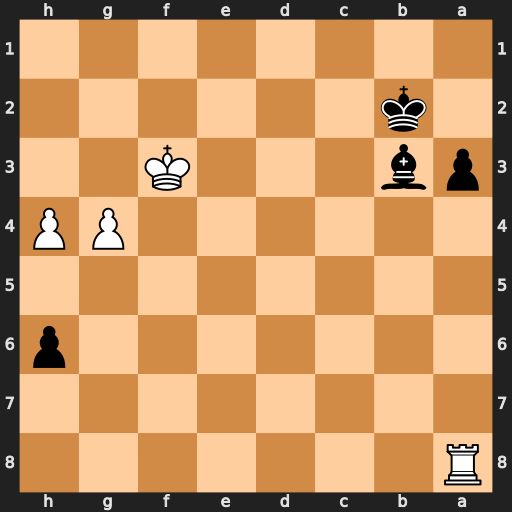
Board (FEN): R7/8/7p/8/6PP/pb3K2/1k6/8
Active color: b
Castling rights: -
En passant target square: -
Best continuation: Bd5+ Kf4 Bxa8